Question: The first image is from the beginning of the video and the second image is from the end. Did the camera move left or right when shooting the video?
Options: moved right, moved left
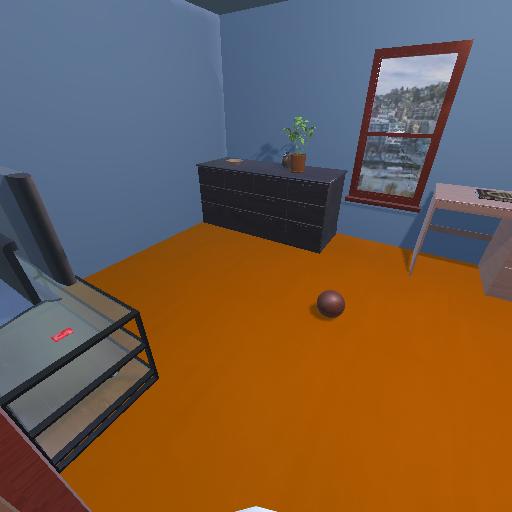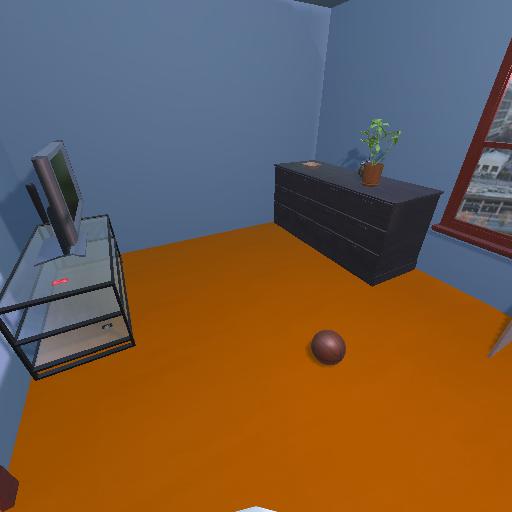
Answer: moved right